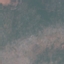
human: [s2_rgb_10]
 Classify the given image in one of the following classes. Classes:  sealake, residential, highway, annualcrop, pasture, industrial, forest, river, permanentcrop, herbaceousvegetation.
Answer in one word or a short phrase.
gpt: HerbaceousVegetation